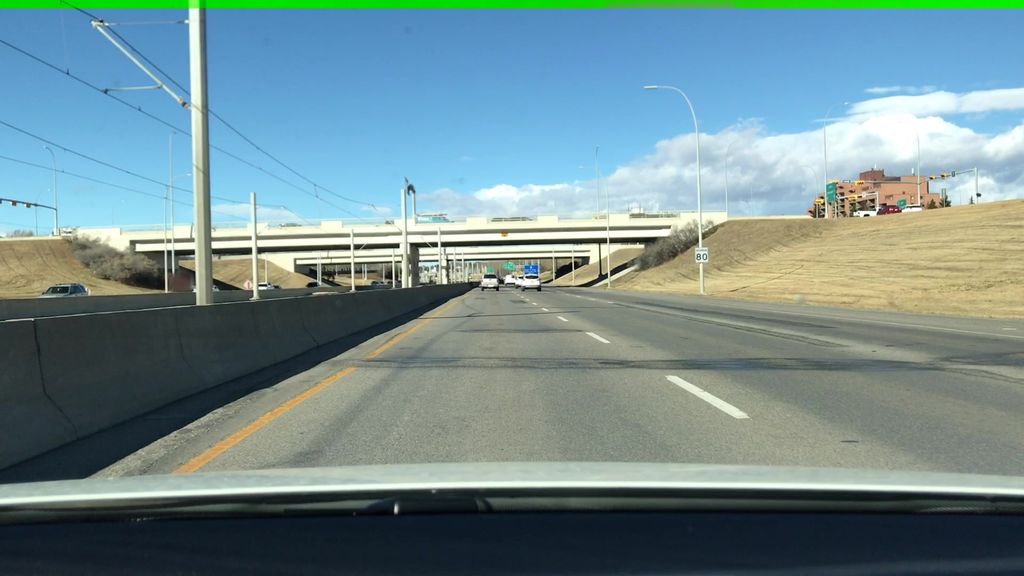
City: calgary